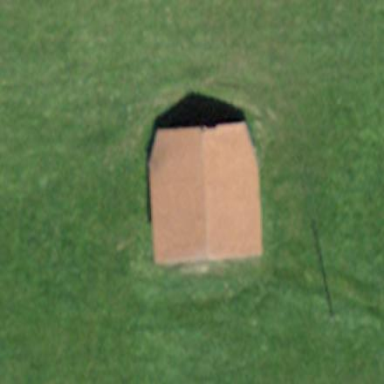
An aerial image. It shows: Rural barn.